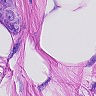
Metastatic tissue present: yes